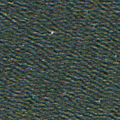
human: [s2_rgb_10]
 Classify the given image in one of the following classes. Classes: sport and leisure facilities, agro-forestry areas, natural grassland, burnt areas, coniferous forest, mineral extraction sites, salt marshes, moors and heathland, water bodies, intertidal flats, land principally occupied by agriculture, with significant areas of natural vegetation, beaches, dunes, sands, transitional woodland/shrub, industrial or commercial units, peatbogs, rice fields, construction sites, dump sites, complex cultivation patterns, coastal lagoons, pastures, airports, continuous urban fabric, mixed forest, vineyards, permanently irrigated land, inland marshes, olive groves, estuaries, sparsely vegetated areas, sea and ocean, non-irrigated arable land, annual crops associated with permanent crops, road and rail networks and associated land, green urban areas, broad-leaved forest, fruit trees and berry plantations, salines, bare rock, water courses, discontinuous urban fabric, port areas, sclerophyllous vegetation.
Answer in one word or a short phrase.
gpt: sea and ocean